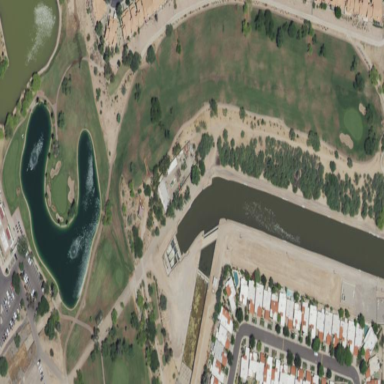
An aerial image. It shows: Golf rough area.